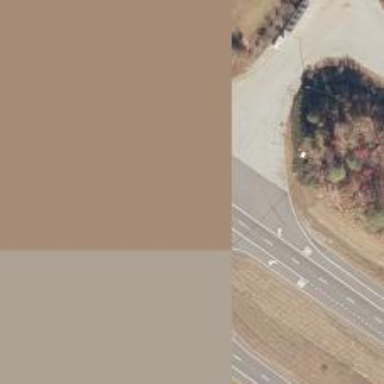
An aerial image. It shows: Trunk link highway.